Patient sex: M
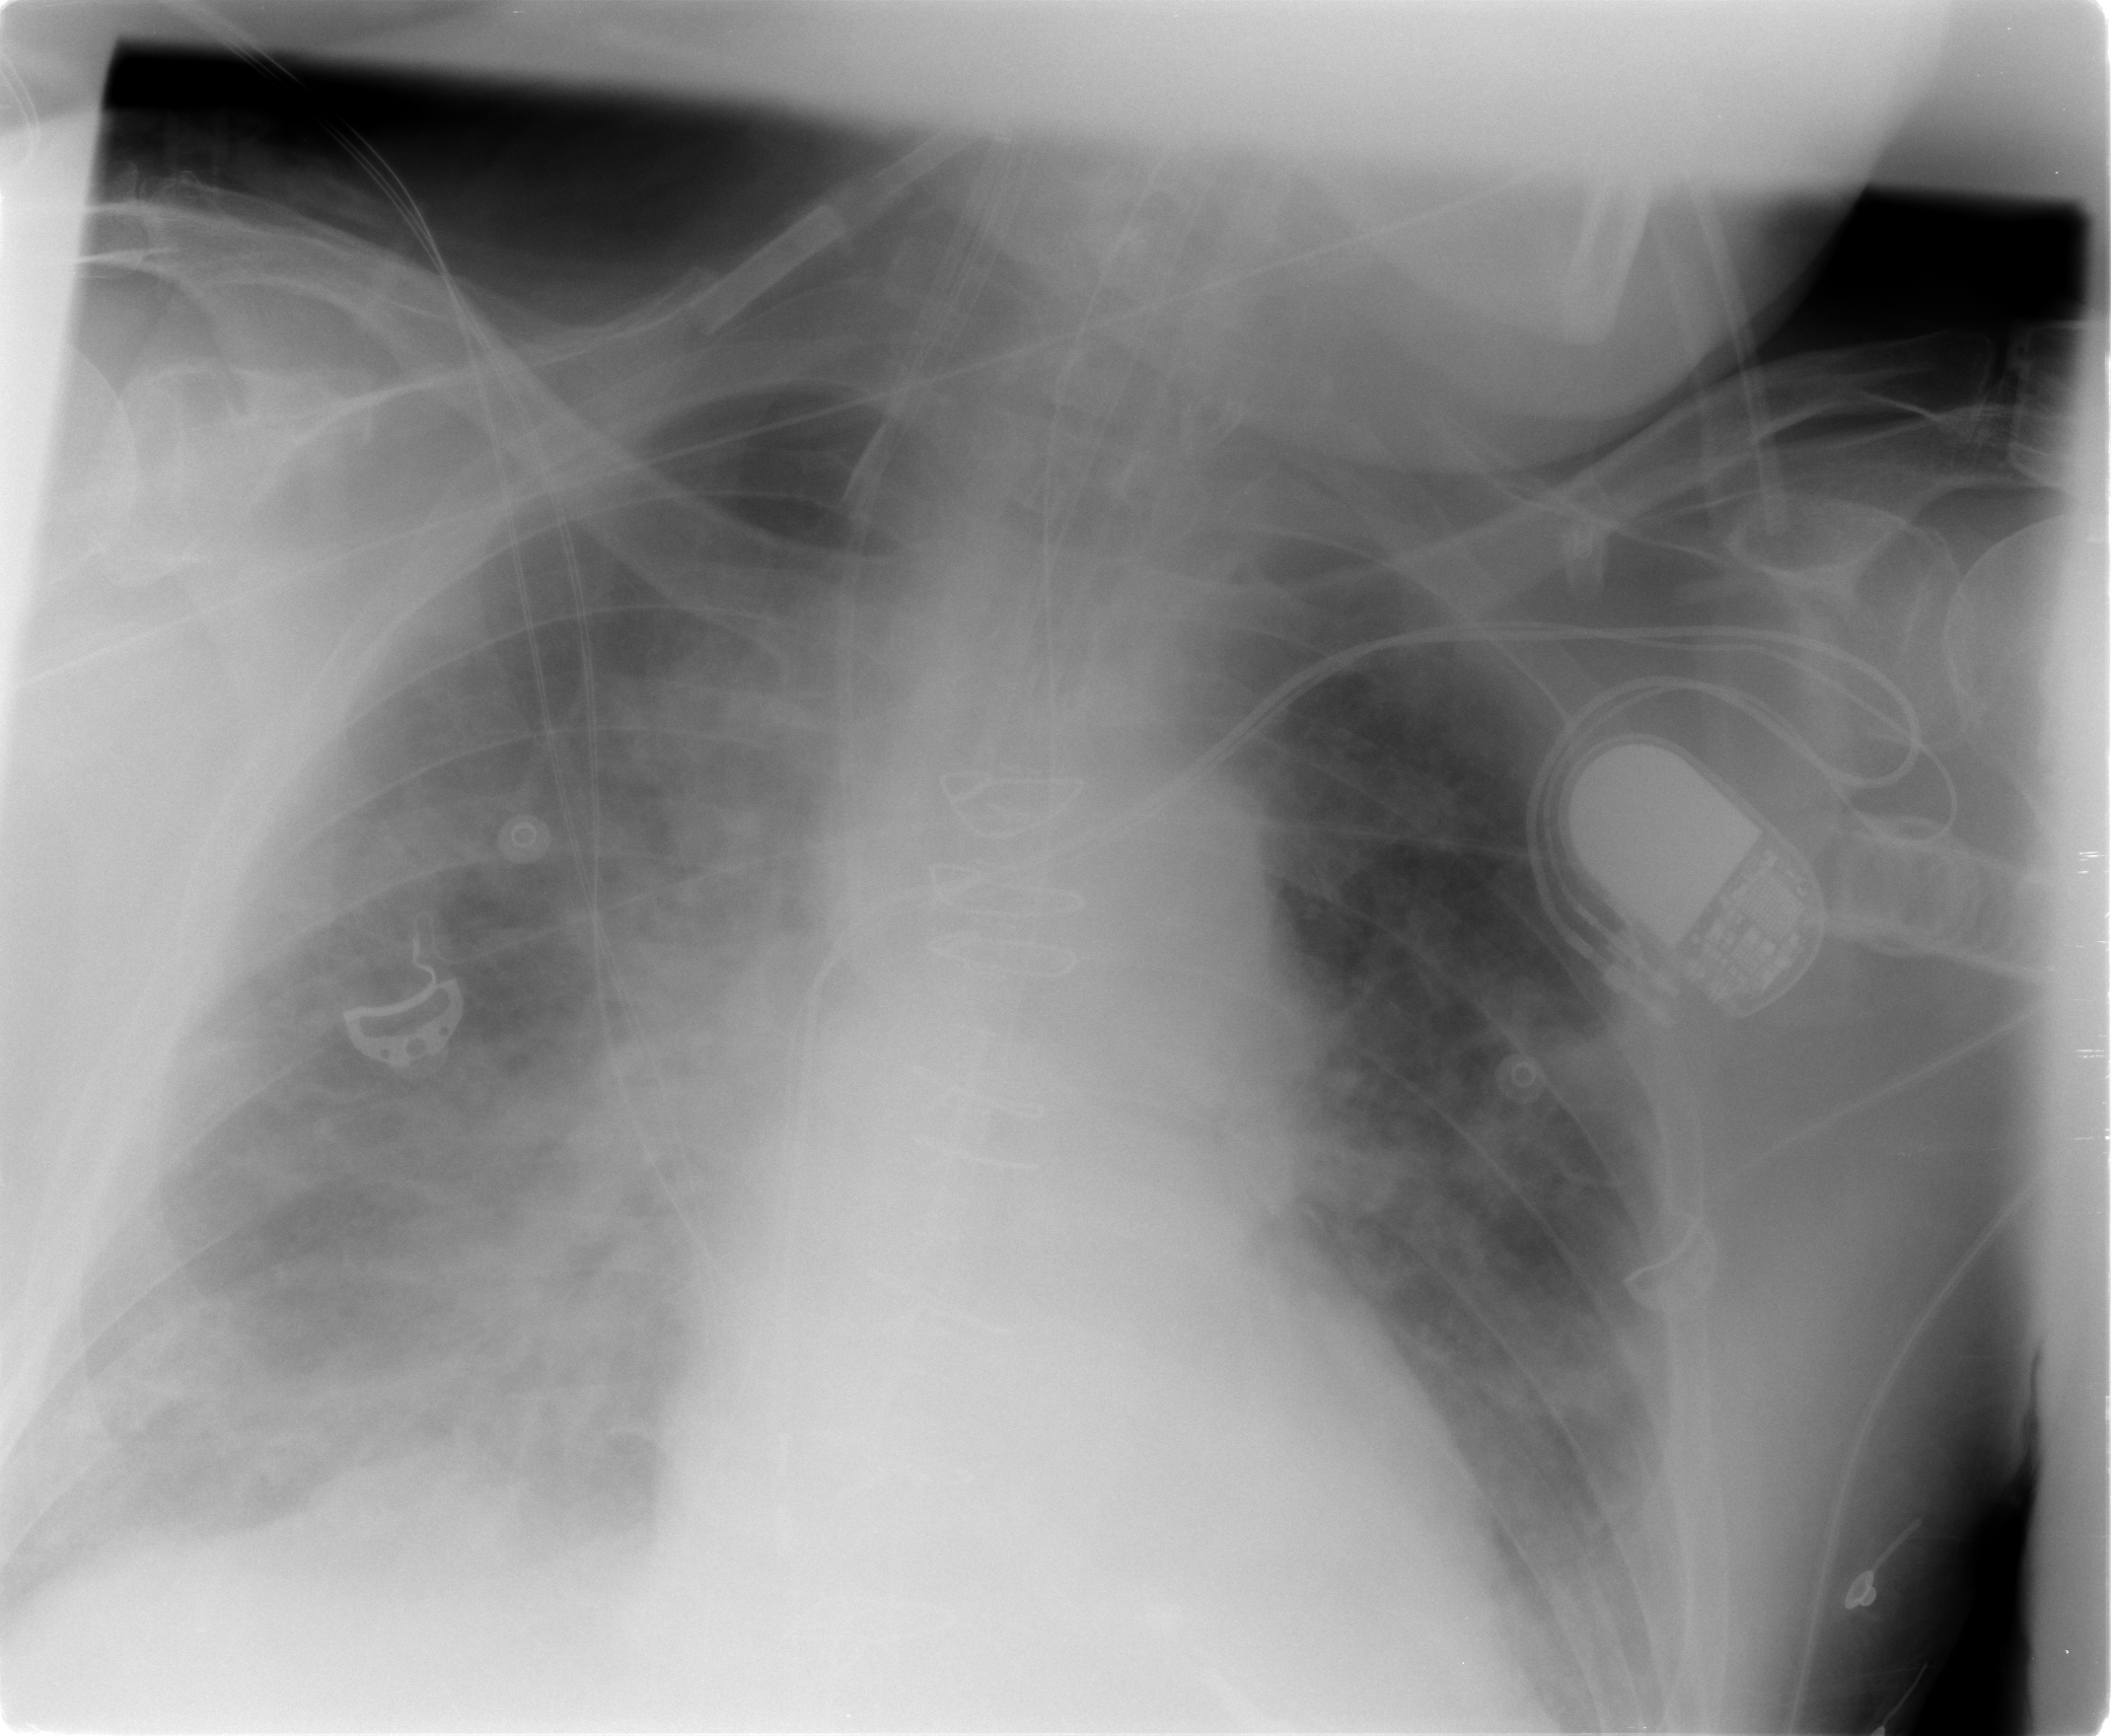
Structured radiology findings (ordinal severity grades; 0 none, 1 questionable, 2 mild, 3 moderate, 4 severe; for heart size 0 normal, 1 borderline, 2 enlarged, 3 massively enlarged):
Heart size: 2
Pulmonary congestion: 2
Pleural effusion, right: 3
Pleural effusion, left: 2
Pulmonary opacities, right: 3
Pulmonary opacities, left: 2
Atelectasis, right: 3
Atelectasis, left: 2